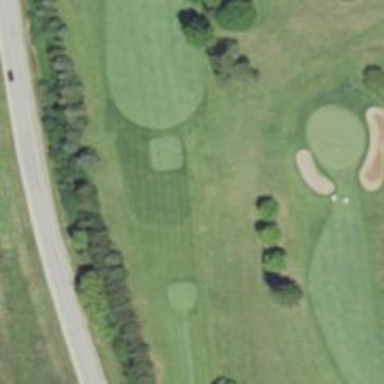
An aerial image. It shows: Golf tee on grassy land.